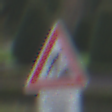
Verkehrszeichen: Arbeitsstelle
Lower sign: HinweiseAufGefahrenDurchVerbaleAngabe6
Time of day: MorningAfternoon
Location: Roofed (Urban)
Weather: PartlyCloudy
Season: NotSpecified
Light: Natural